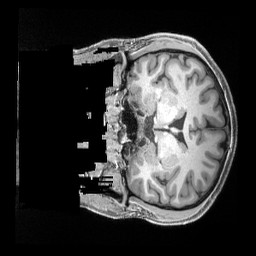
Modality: T1w
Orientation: coronal
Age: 22
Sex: male
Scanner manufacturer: siemens
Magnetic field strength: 3 T
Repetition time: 2.4 s
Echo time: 0.00228 s